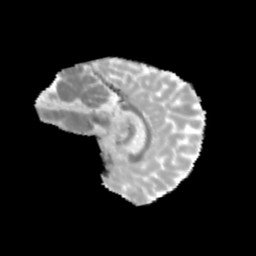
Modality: MD
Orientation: sagittal
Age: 11
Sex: male
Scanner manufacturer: siemens
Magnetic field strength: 3 T
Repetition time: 3.8 s
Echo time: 0.07 s